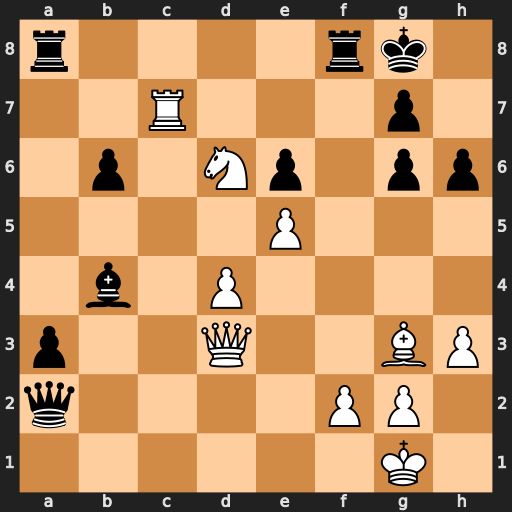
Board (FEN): r4rk1/2R3p1/1p1Np1pp/4P3/1b1P4/p2Q2BP/q4PP1/6K1
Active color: w
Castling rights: -
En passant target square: -
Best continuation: Qxg6 Qb1+ Qxb1